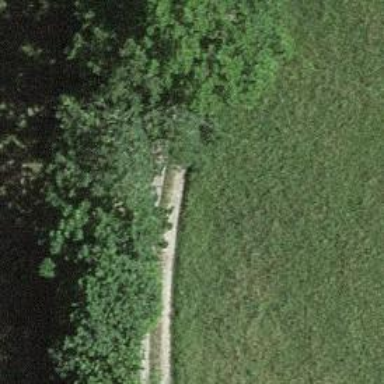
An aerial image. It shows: Gravel path.